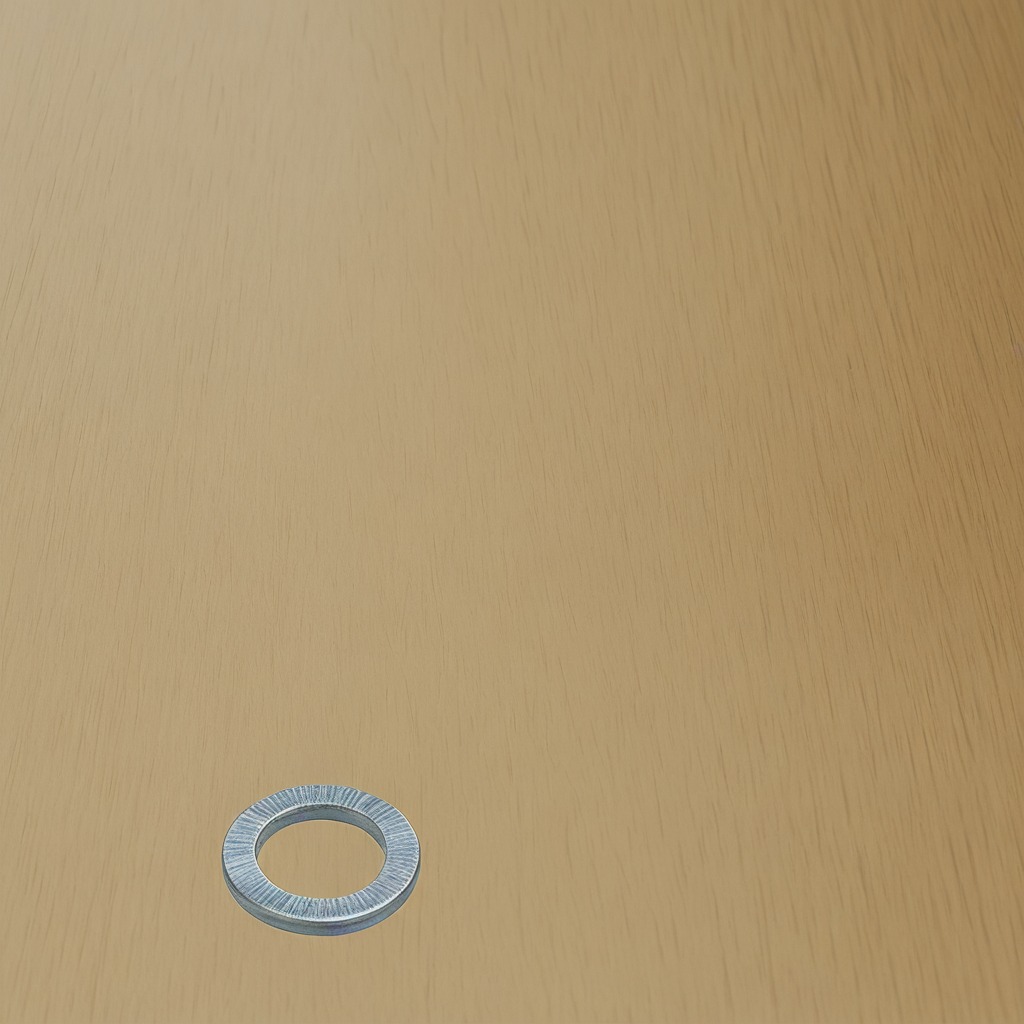
A flat metal washer lying on a plywood surface in a paint workshop lit by afternoon window light.